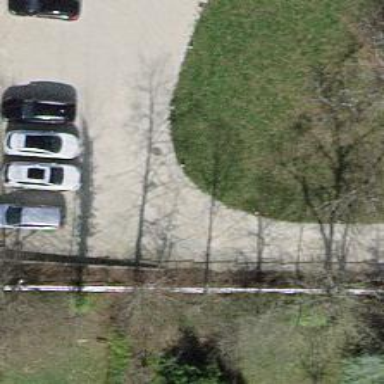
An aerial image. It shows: Parking aisle designated as service road.